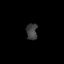
Tissue: lung
Cell type: Myeloid cells
Senescence score: 0.212
Nuclear area (px): 177
Mean DAPI intensity: 62.853